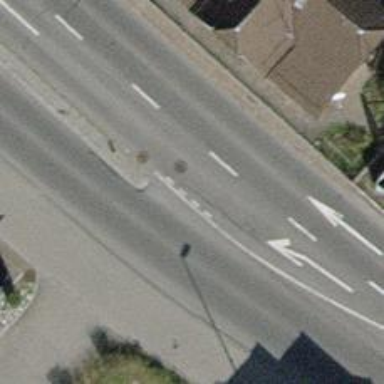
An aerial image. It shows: Secondary road with asphalt surface and no sidewalk.